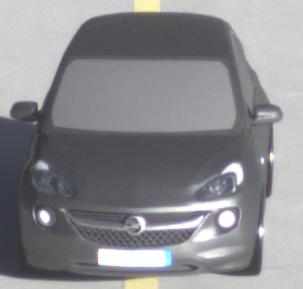
Make: Opel
Model: ADAM 1.2
Detailed model: ADAM
Model produced from: 2013/01
Model produced until: 2014/11
Doors: 3
Color: gray
Road condition: dry road
Daytime: sunrise or sunset
Contrast: medium contrast